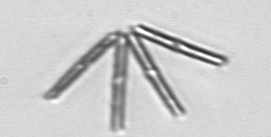
Label: Thalassionema